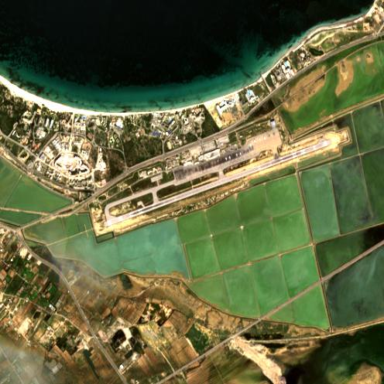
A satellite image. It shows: International aerodrome.